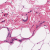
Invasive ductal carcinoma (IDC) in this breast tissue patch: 0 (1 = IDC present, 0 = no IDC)